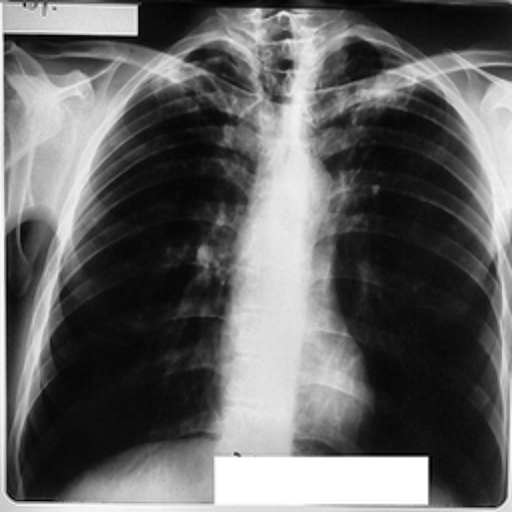
Finding: TUBERCULOSIS